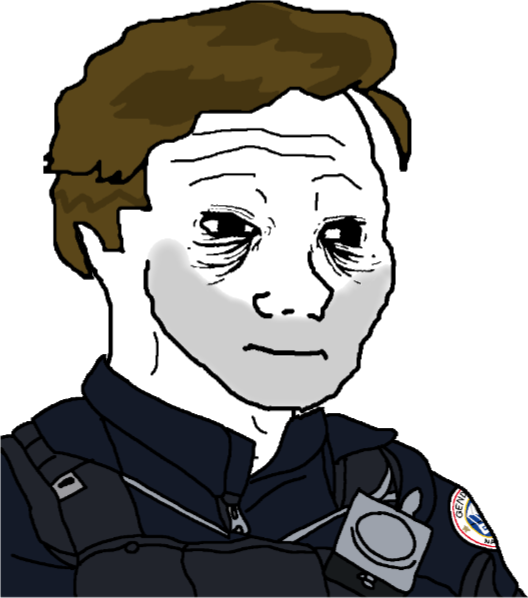
Label: 5_Doomer